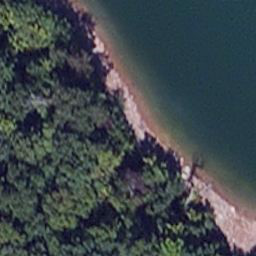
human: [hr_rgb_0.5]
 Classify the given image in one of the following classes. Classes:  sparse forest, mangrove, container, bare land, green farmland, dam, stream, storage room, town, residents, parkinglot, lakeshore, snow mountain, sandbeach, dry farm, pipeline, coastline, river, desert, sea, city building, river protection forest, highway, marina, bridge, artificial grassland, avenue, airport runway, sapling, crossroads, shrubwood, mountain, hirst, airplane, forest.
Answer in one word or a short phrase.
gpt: lakeshore